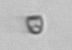
Label: Pyramimonas